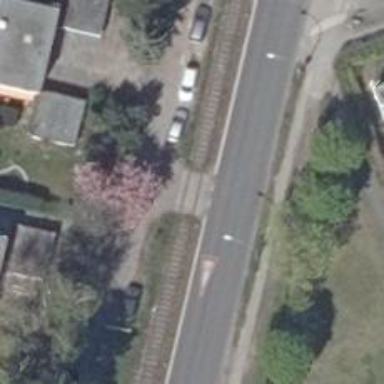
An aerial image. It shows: Concrete road within living street.